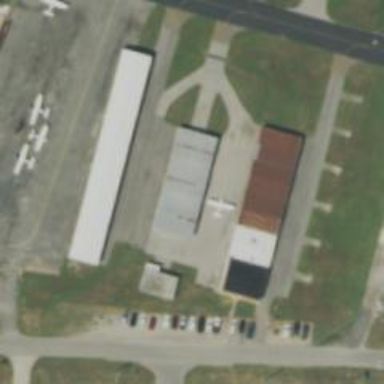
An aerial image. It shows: View of taxiway at the airport.